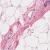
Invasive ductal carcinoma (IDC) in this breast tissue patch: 0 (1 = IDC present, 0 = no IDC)